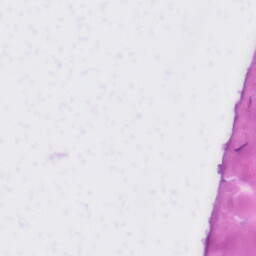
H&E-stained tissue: Liver